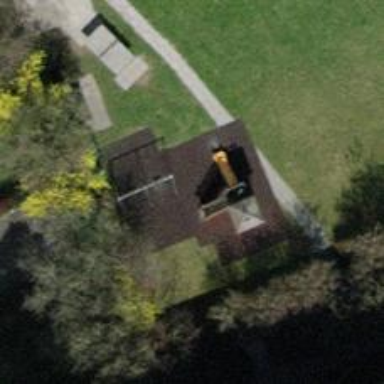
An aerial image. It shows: Playground area for leisure land.